Field crop: maize
Growth stage: 2
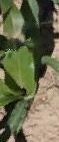
Species: maize